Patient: sex F, age 65
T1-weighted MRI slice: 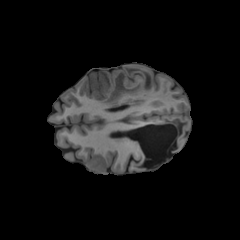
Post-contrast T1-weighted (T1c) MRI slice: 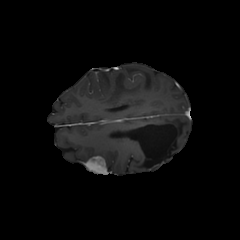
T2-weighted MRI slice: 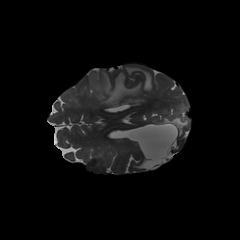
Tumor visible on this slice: yes
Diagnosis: Glioblastoma, IDH-wildtype
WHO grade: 4